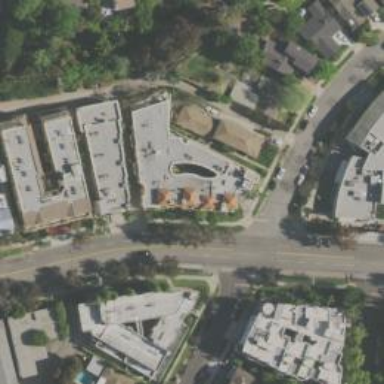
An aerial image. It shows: Secondary road bordered by residential properties.